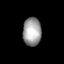
Tissue: lung
Cell type: Others
Senescence score: 0.2342
Nuclear area (px): 507
Mean DAPI intensity: 159.223